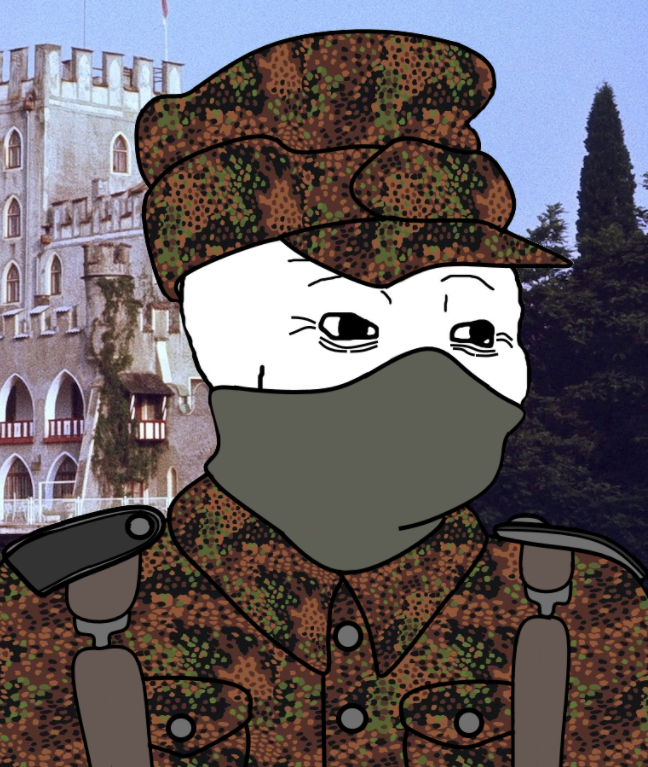
Label: 5_Wojak_with_Background